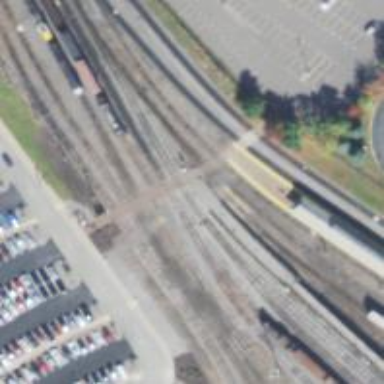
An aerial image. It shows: Crossing for the railway.